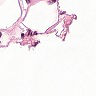
Metastatic tissue present: no